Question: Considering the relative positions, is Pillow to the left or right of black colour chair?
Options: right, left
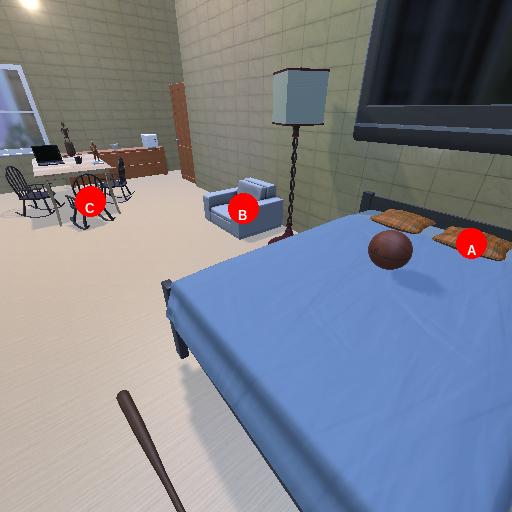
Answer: right